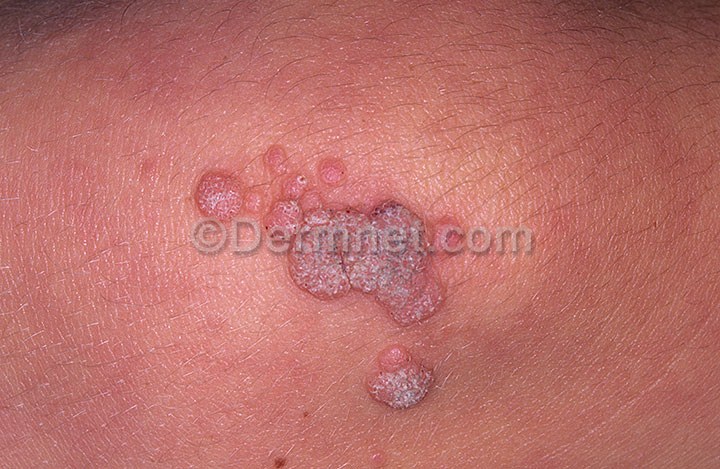
Disease: Warts Molluscum and other Viral Infections